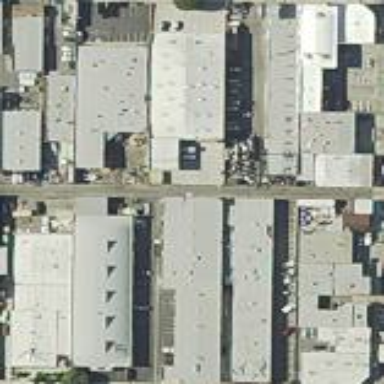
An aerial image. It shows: Industrial area with warehouse.